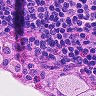
Metastatic tissue present: no